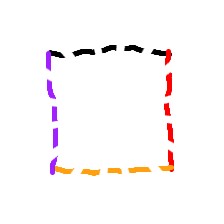
Shape: square